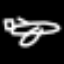
Label: airplane